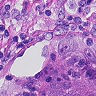
Metastatic tissue present: yes